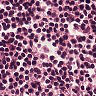
Metastatic tissue present: no